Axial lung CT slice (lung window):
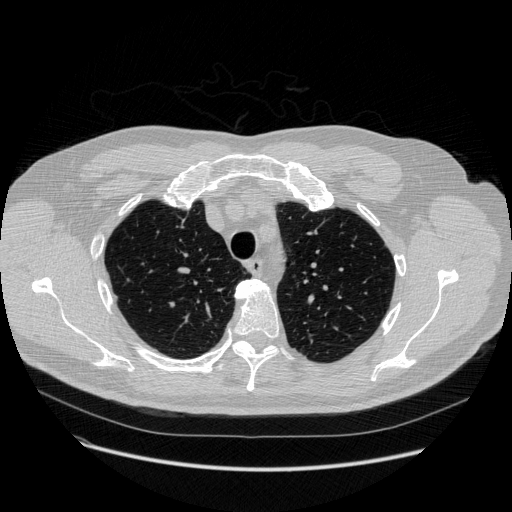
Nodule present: no